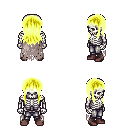
a pixel art fantasy rpg character, male body template, skeleton, gray tattered cape, metal pants, gold unkempt hairstyle, maroon shoes, four views (front, back, left, right), 2x2 character sprite sheet, small pixel art, hard edges, no anti-aliasing